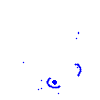
Particle: kaon